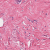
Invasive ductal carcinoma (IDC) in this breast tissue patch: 0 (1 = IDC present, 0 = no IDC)